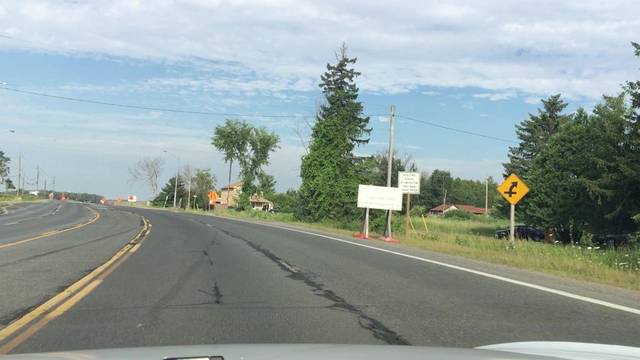
Region: Canada
Coordinates: 43.914, -78.756